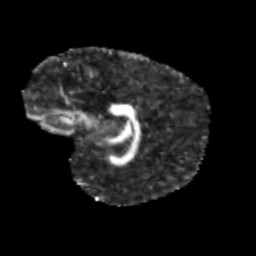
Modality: FA
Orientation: sagittal
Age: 11
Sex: male
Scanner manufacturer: siemens
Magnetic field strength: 3 T
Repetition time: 3.8 s
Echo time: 0.07 s